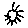
Label: sun